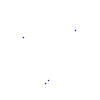
Particle: kaon